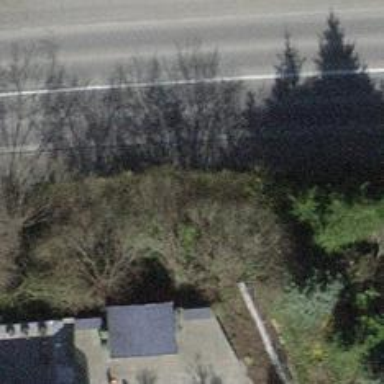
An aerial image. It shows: Asphalt sidewalk.